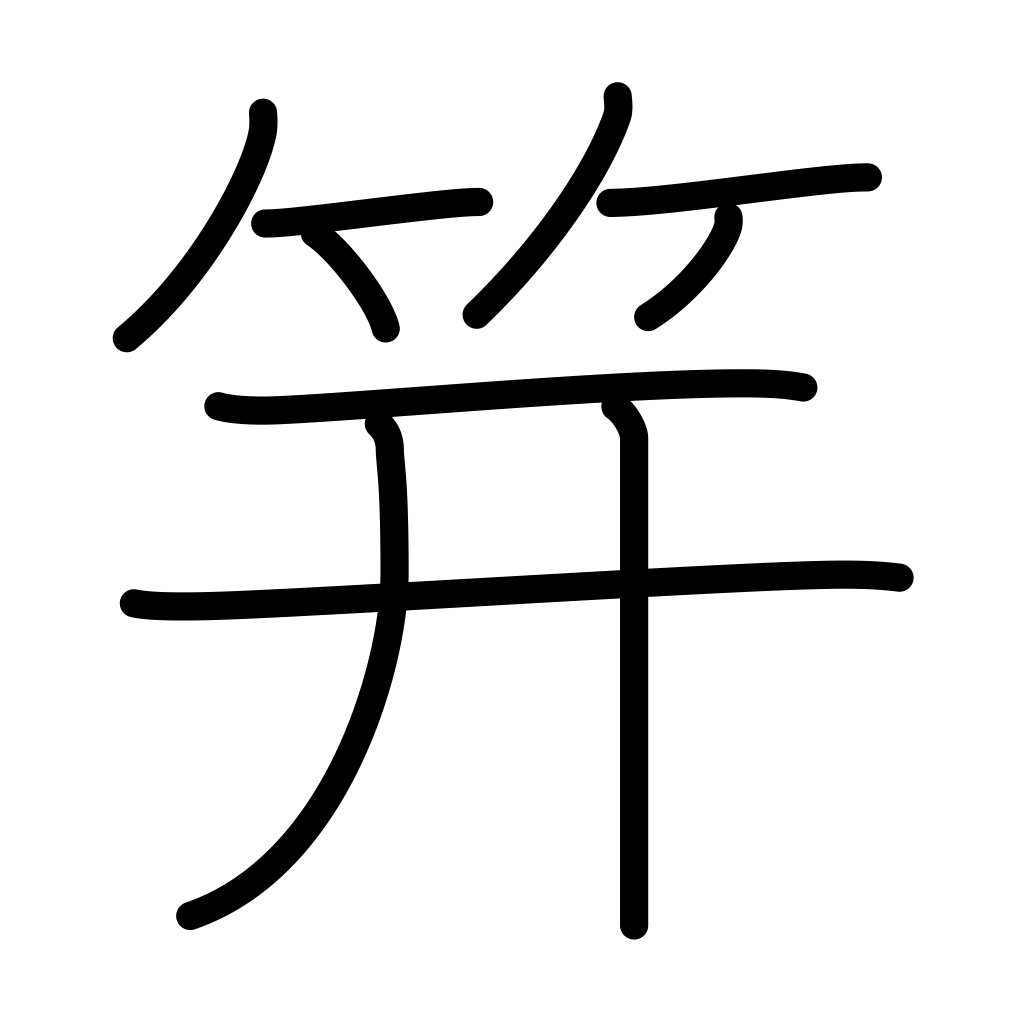
Meaning: hairpin, crossbar of anchor, metal rod on sheath